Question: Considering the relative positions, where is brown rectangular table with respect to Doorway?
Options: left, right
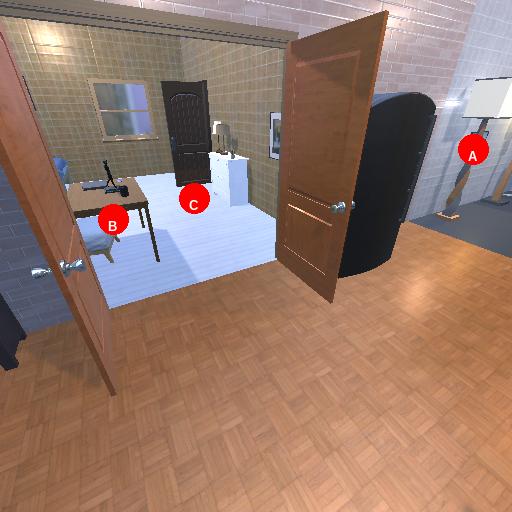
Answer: left